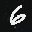
Label: 6